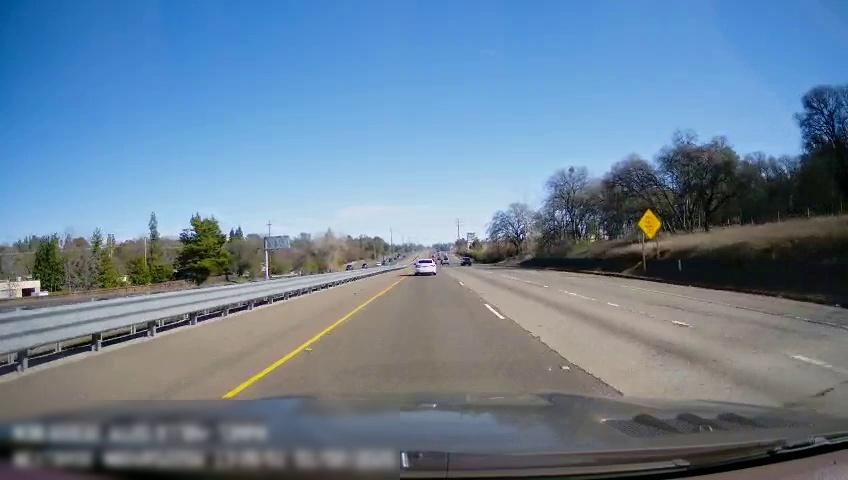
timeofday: Day
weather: Sunny
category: Drivable Space
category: Drivable Space
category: Vehicles | SUV
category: Vehicles | Other LV
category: Vehicles | SUV
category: Lanes | Current Lane
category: Lanes | Current Lane
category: Lanes | Alternate Lane
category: Lanes | Alternate Lane
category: Traffic | Signs